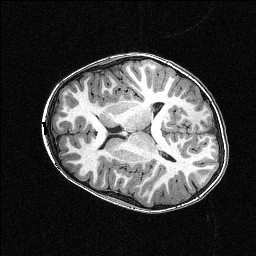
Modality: T1w
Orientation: axial
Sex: male
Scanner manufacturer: siemens
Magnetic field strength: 3 T
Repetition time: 2.3 s
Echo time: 0.00336 s